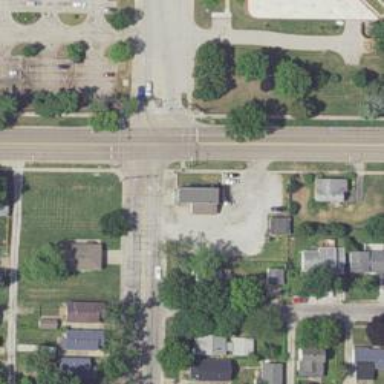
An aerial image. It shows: Unmarked road crossing.